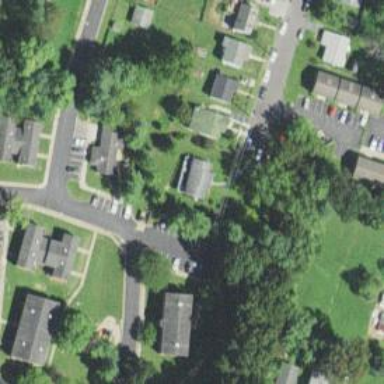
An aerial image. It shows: Residential neighbourhood.